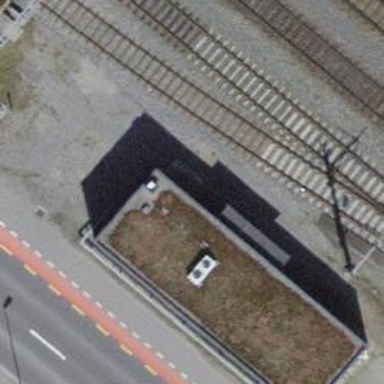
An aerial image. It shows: Railway siding with one electrified track and contact line.